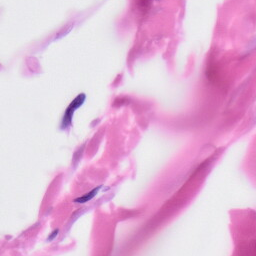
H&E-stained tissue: Skin